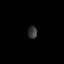
Tissue: prostate
Cell type: Epithelial cells
Senescence score: 0.7129
Nuclear area (px): 115
Mean DAPI intensity: 53.626